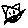
Label: cat